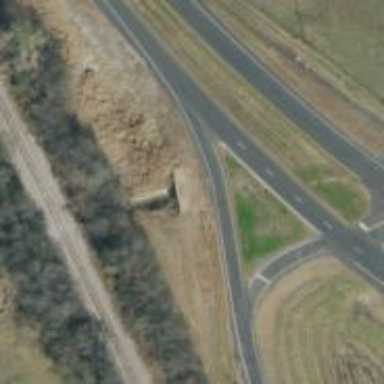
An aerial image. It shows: Primary link road with asphalt surface.